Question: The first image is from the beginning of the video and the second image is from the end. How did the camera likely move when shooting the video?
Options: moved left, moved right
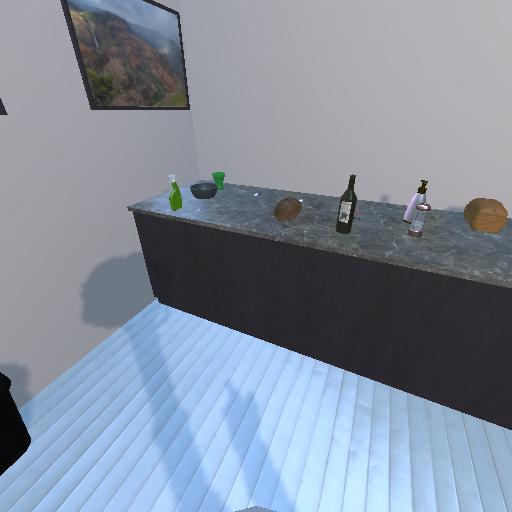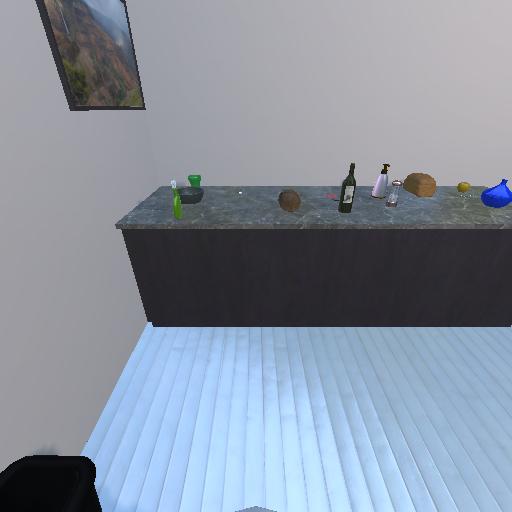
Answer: moved left